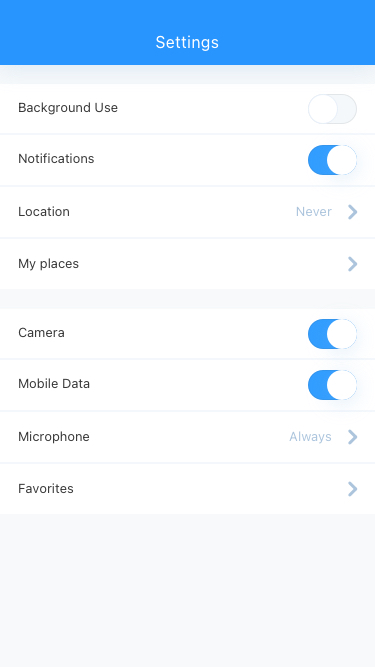
Text in this UI design:
Camera
Mobile Data
Microphone
Always
Favorites
Background Use
Notifications
Location
Never
My places